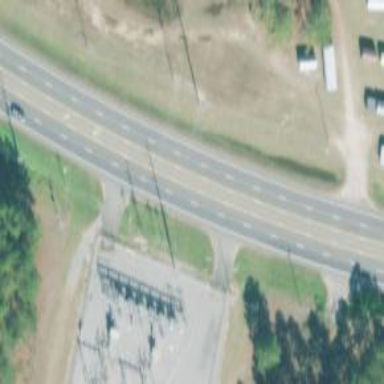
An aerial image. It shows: Primary road with asphalt surface.